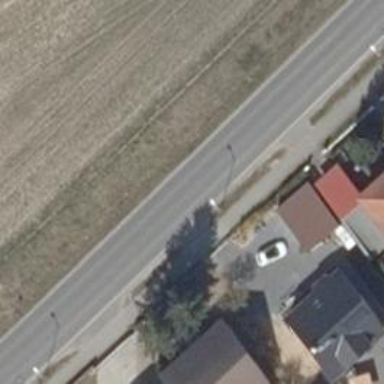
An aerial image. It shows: Driveway.